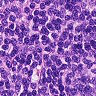
Metastatic tissue present: no